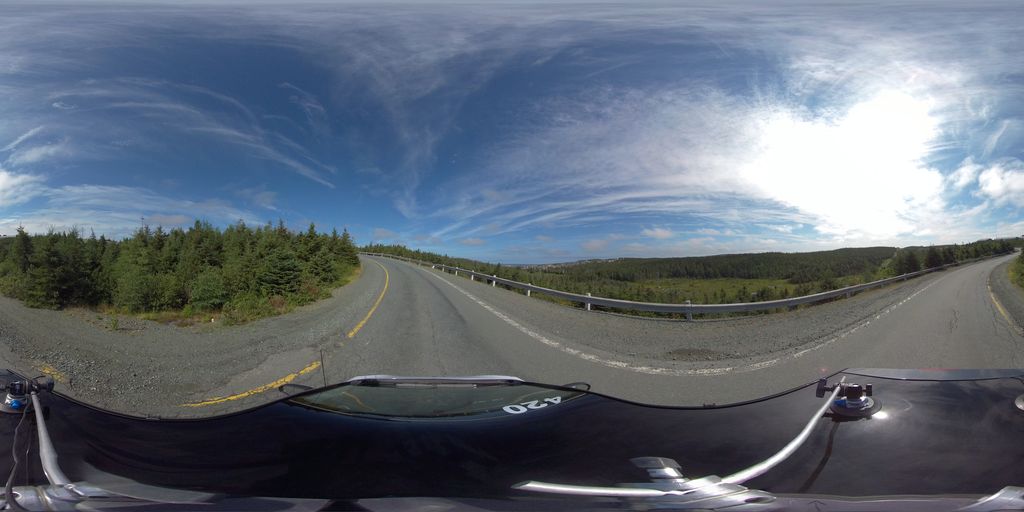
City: st_johns